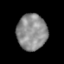
Tissue: lung
Cell type: Others
Senescence score: 0.2036
Nuclear area (px): 1057
Mean DAPI intensity: 141.082